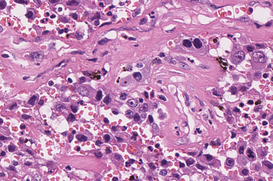
Tumor epithelial tissue: yes
Tumor-associated stroma tissue: yes
Normal tissue: no